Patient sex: M
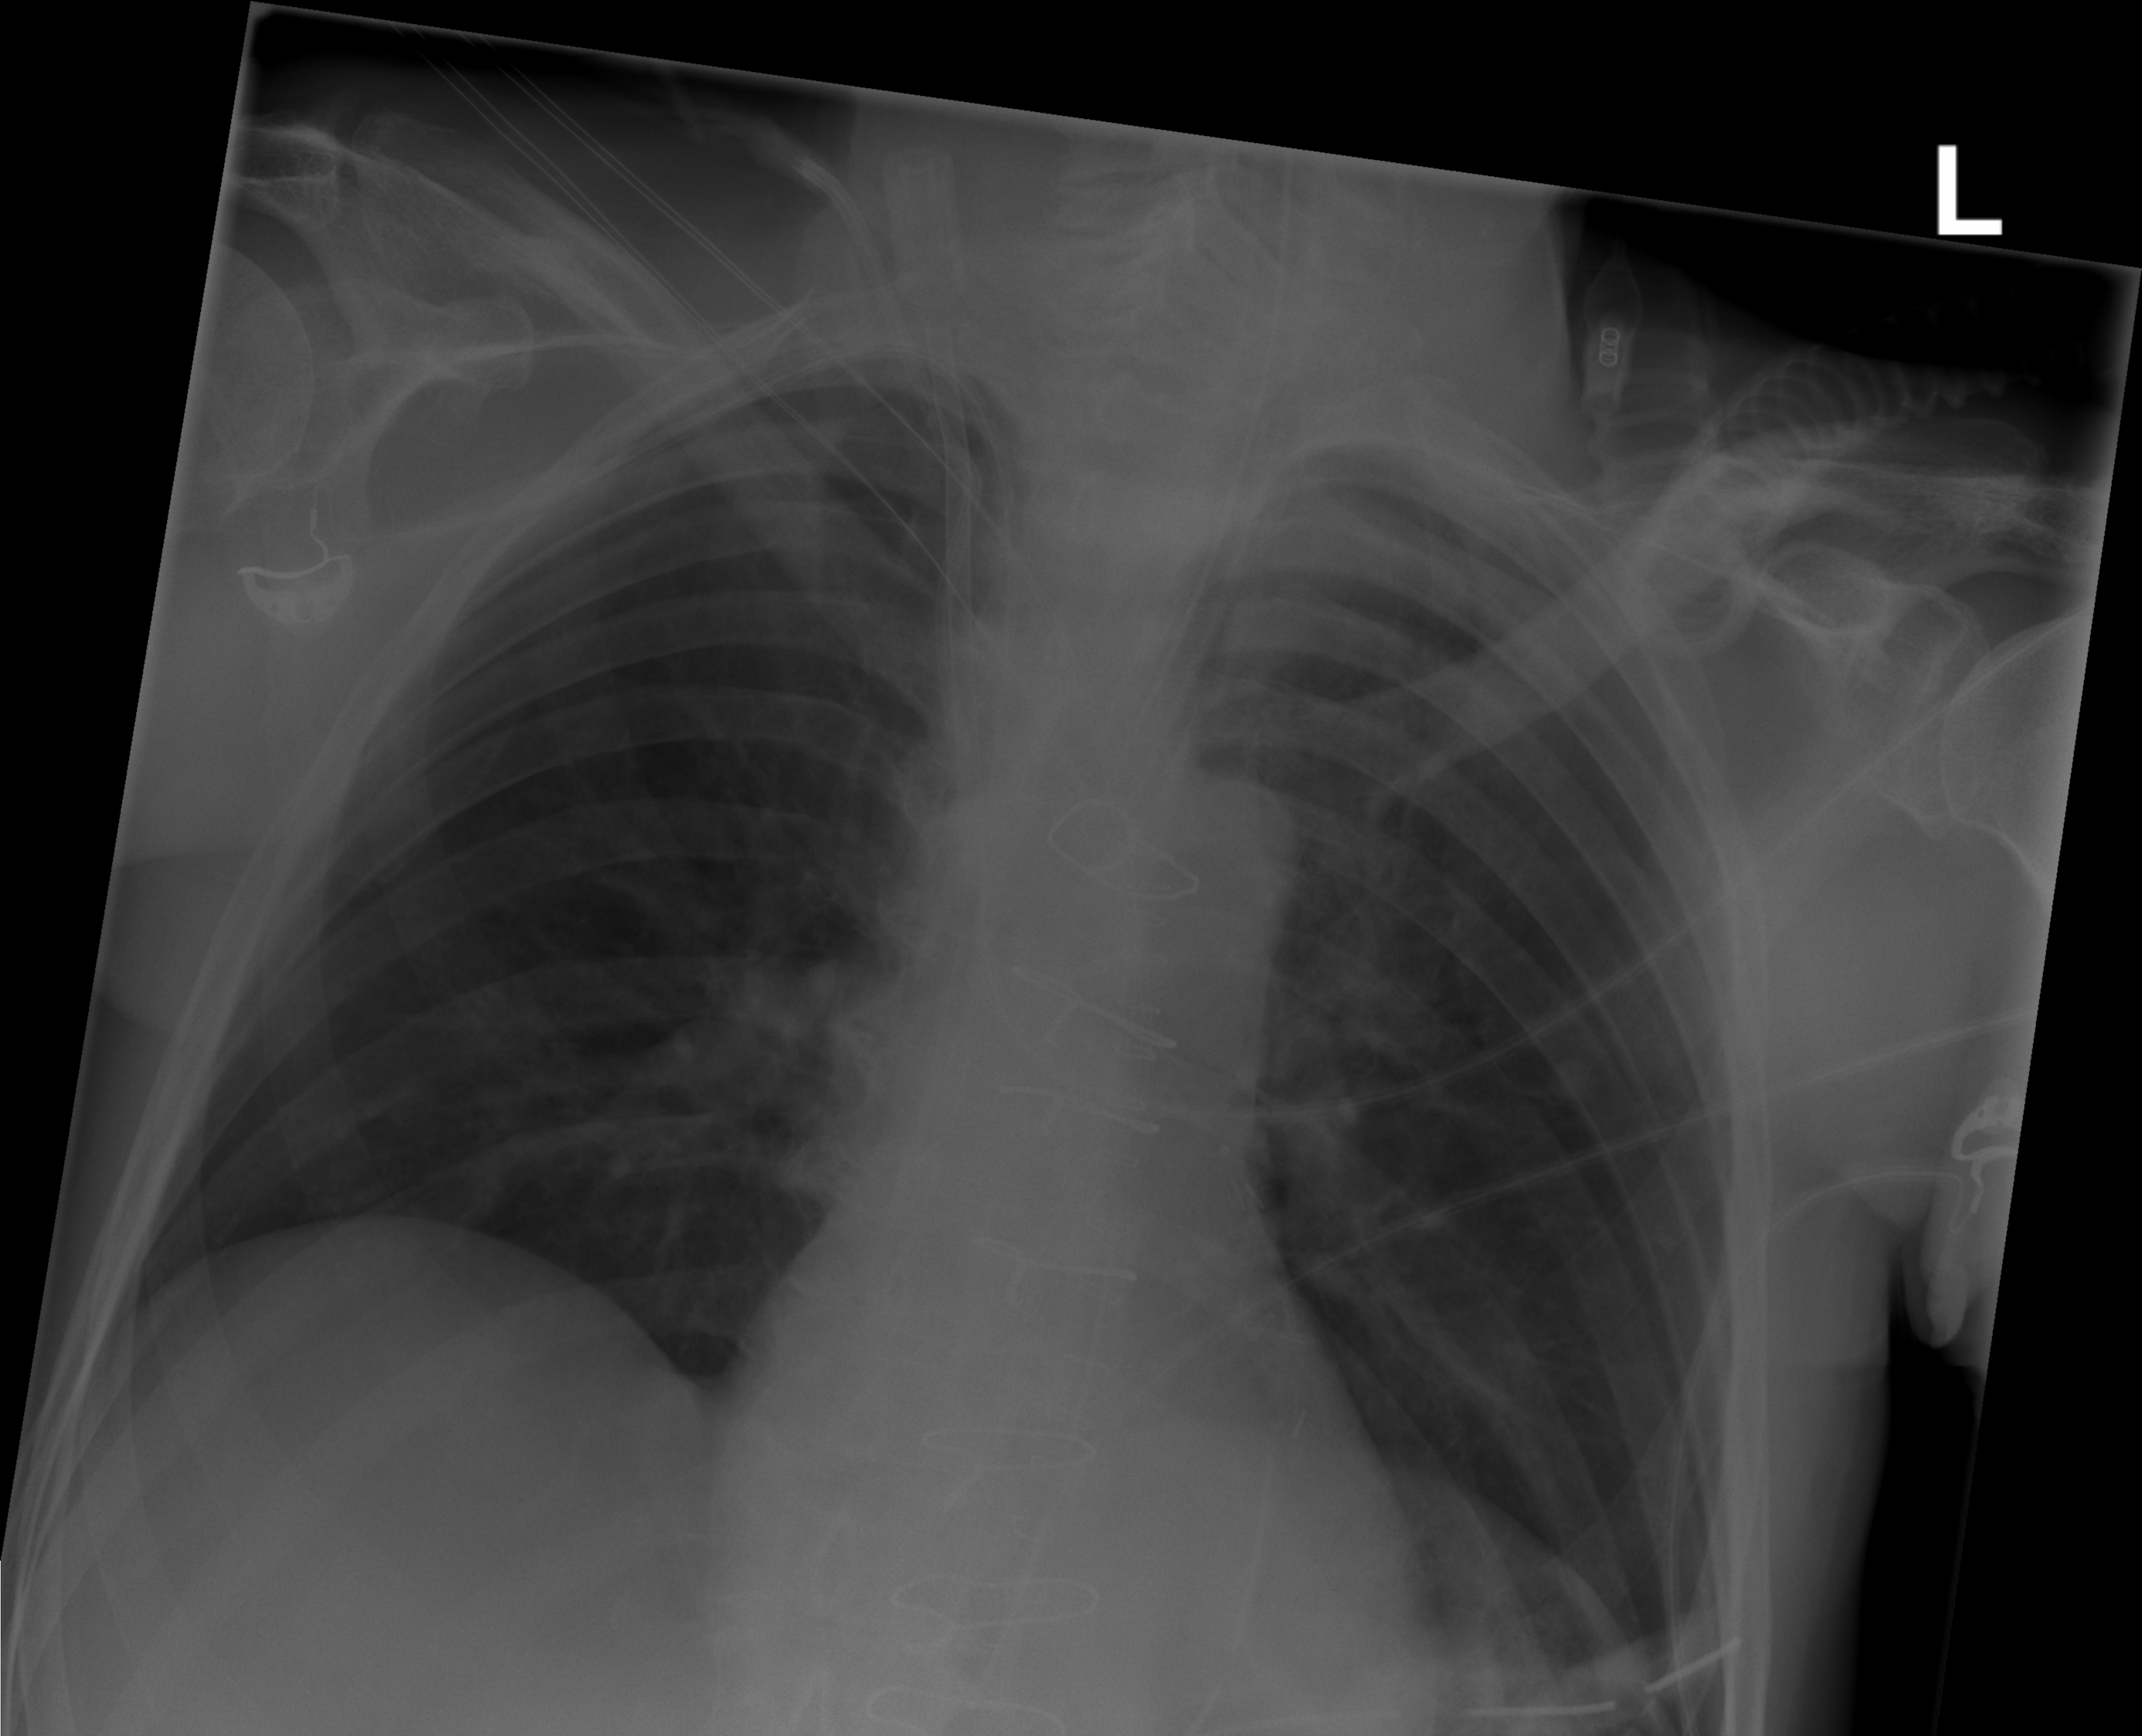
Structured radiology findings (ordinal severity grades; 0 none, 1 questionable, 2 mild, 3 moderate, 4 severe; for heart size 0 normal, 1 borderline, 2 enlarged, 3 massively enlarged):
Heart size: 0
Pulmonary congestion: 0
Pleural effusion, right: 0
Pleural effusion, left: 0
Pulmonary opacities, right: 0
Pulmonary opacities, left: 0
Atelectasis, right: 0
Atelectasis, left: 1